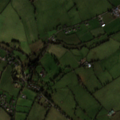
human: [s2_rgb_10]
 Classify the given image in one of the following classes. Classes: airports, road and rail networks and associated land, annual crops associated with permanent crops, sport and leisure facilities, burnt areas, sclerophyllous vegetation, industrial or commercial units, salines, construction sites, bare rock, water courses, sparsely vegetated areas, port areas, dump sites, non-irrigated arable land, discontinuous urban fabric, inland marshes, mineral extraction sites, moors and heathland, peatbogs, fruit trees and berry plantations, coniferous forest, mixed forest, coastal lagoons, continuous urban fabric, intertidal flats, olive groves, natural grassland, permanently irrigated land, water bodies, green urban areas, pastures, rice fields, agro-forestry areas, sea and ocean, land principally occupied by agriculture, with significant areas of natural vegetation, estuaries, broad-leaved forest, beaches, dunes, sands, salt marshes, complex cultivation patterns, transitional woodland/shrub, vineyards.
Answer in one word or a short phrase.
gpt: non-irrigated arable land, pastures